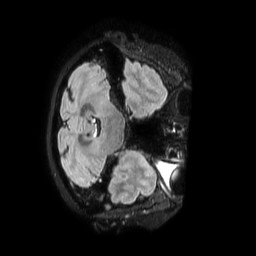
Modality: FLAIR
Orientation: axial
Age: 70
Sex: female
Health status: ill
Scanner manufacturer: philips
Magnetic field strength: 3 T
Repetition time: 4.8 s
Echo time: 0.34 s